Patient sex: M
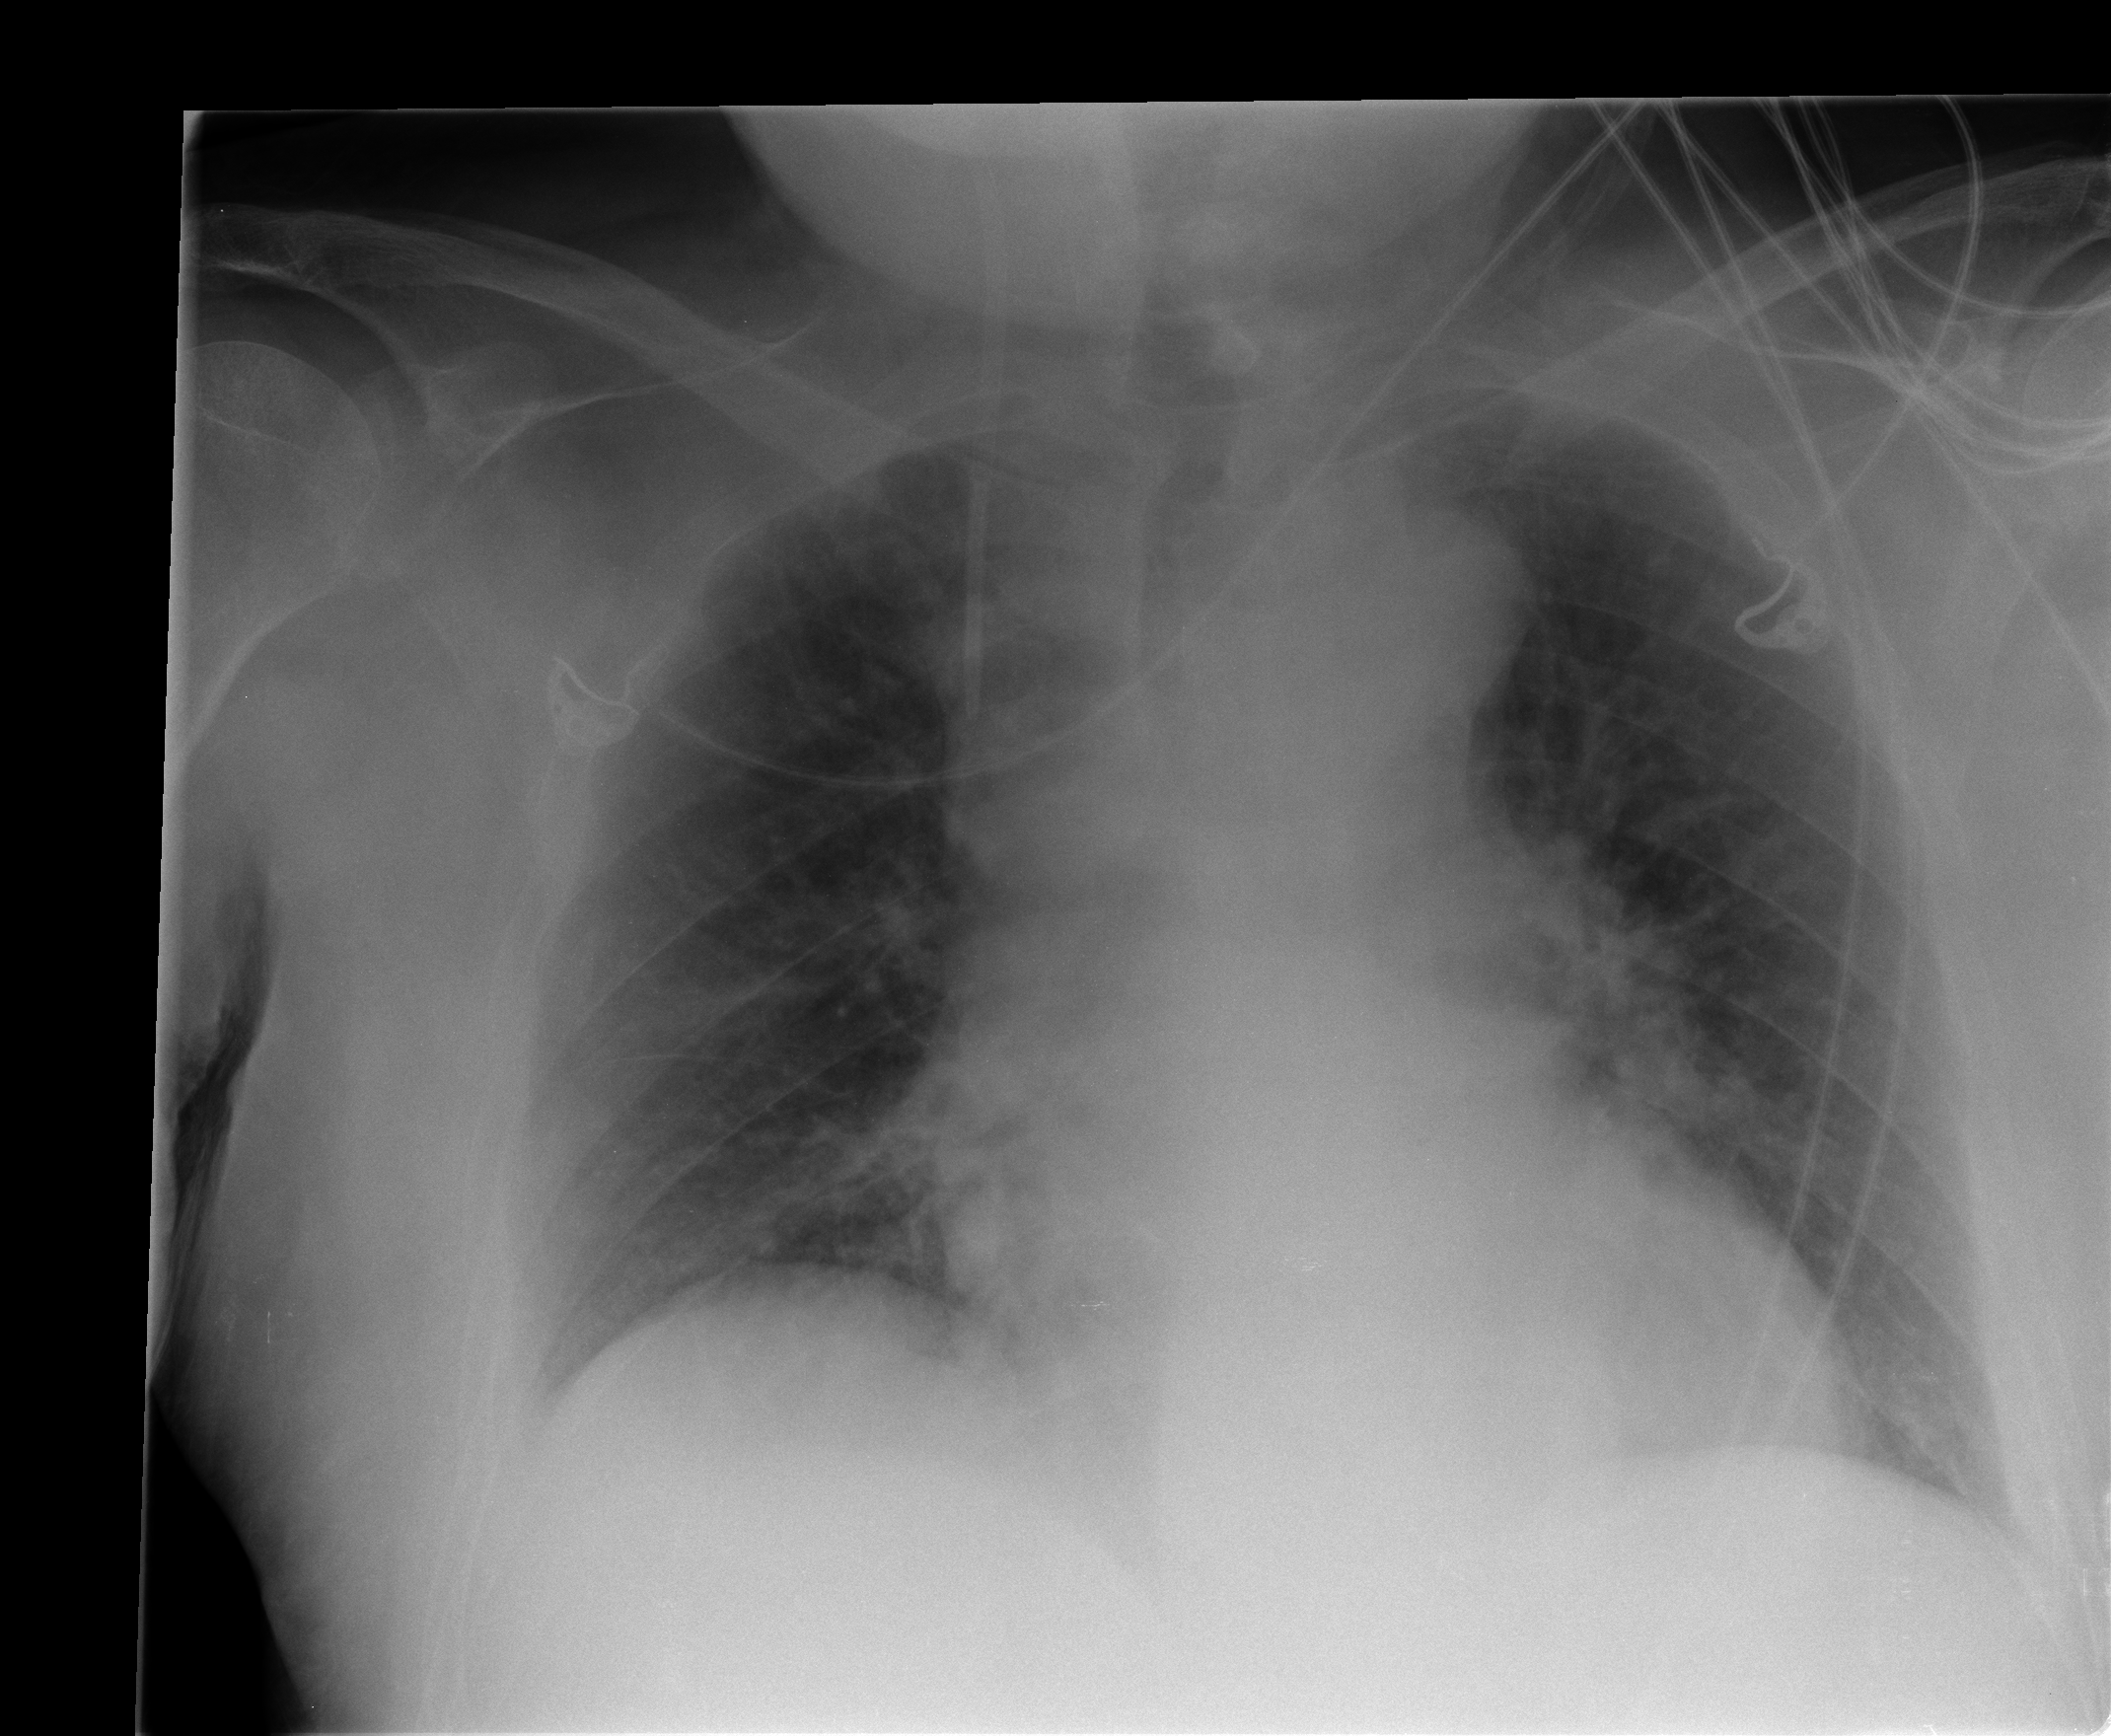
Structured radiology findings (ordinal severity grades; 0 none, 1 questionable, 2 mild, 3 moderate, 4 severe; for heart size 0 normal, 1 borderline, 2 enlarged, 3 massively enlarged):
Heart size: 0
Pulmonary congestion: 2
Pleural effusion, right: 0
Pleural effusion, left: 0
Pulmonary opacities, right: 0
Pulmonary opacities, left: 0
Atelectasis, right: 0
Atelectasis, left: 0